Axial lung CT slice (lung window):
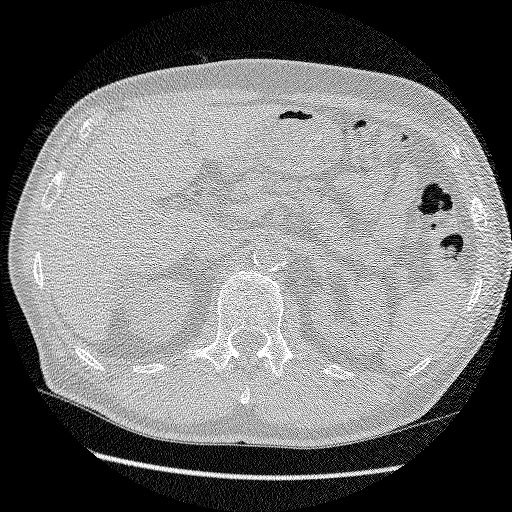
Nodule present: no